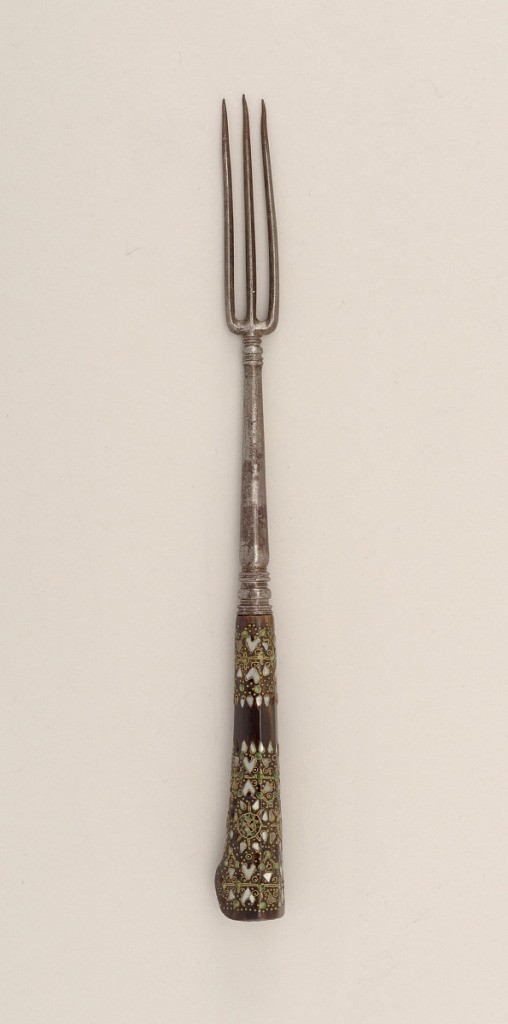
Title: Fork from a Cutlery Set
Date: ca. 1630
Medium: steel, gold, horn, mother of pearl
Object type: fork
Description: Fork with three straight pointed tines, rounded shoulder, tapering baluster-shaped neck and stem. Pistol-shaped horn handle, octagonal in section, piqué with gold wire and inlaid with mother of pearl and green-stained horn in bands of heart-shaped motifs, dots and rozettes. Inlaid rozette at flat end of handle.